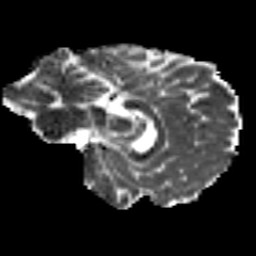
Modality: MD
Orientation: sagittal
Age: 22
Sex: female
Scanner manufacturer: siemens
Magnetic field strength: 3 T
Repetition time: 8.8 s
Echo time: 0.085 s